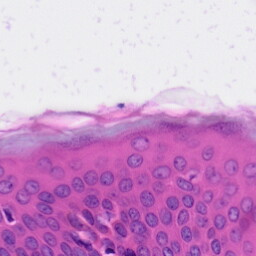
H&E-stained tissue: Skin